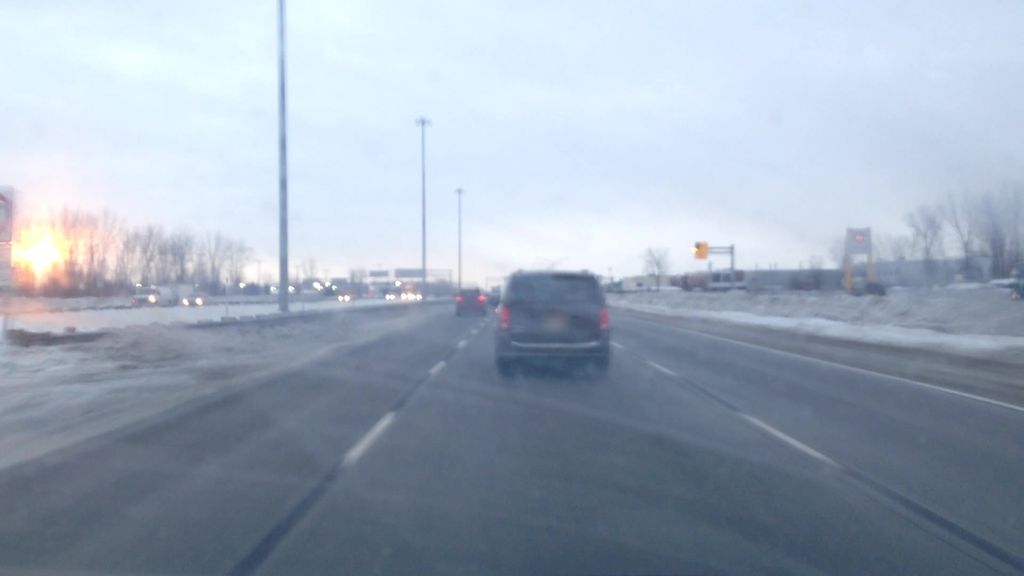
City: montreal